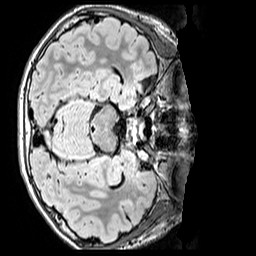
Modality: FLAIR
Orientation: axial
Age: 11
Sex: male
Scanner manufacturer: siemens
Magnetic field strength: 3 T
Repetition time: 5 s
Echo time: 0.388 s